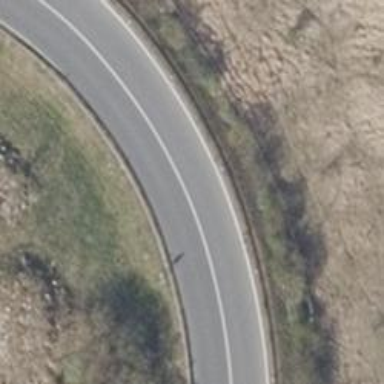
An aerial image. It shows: Asphalt motorway link.